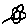
Label: flower